Field crop: tomato
Growth stage: 2
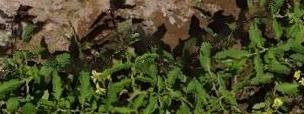
Species: tomato